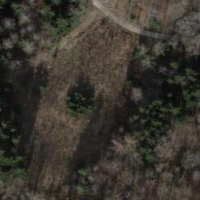
EUNIS habitat code: 41
Species observed at this site:
Ranunculus lanuginosus